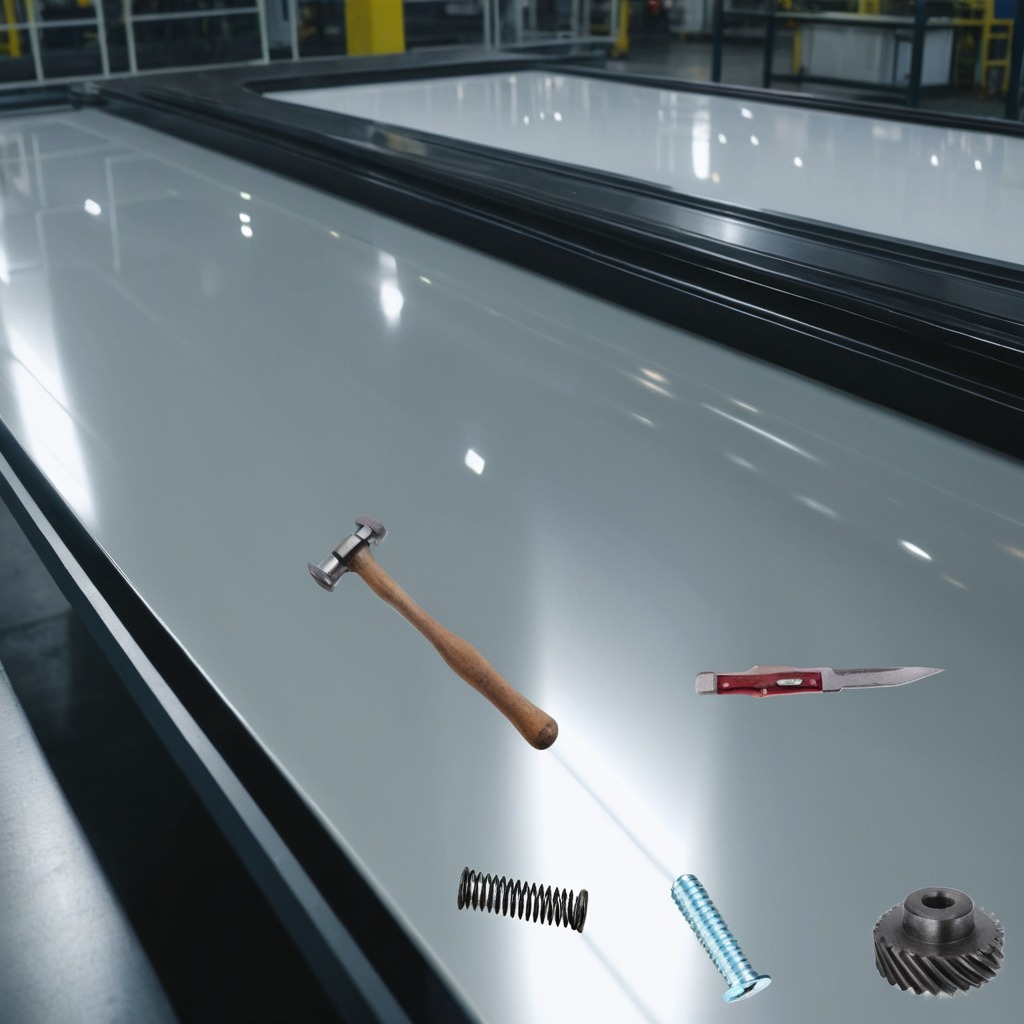
A steel gear with teeth, a utility knife, a metal machine screw, a hammer, and a coiled metal spring are lying on a high-gloss table in a ship maintenance bay industrial lighting.